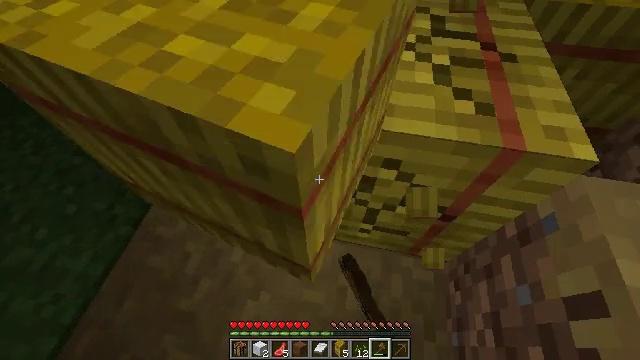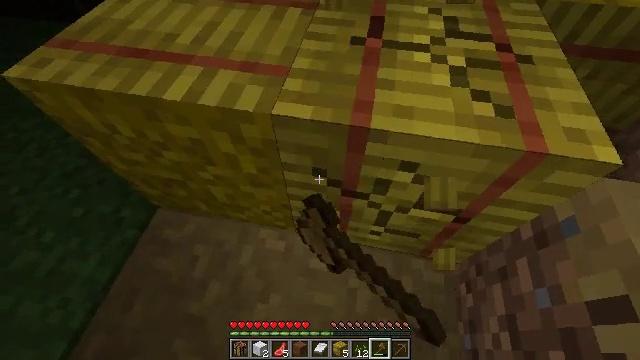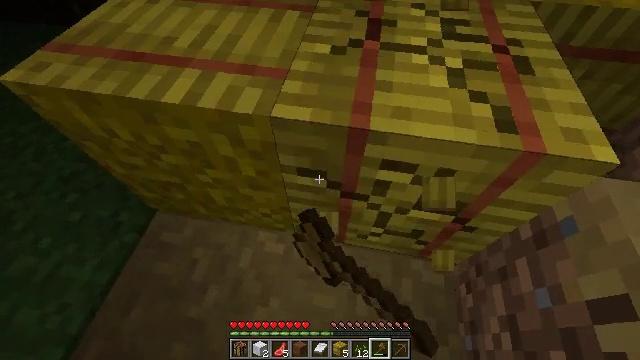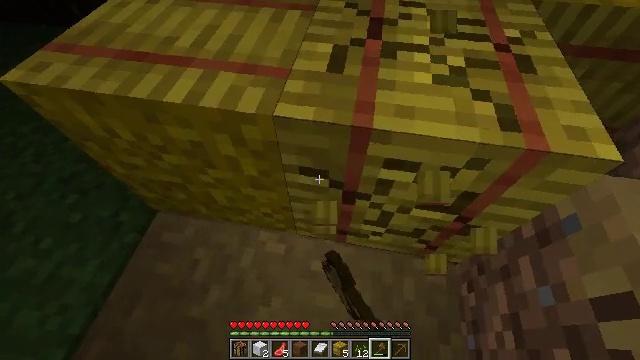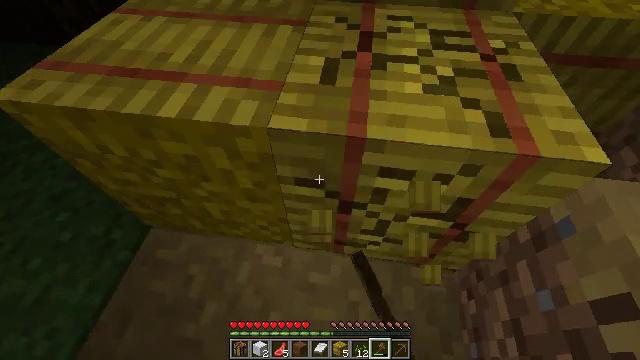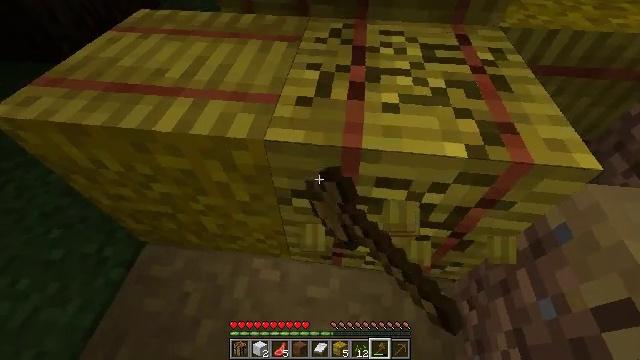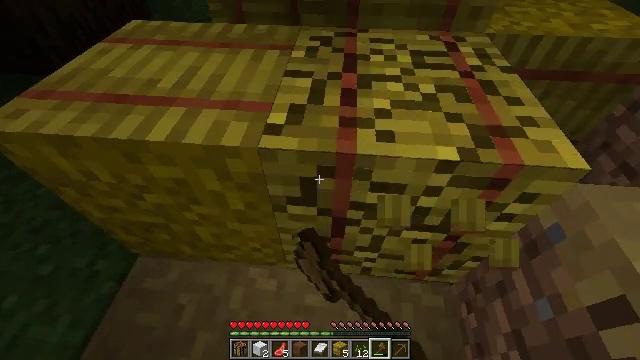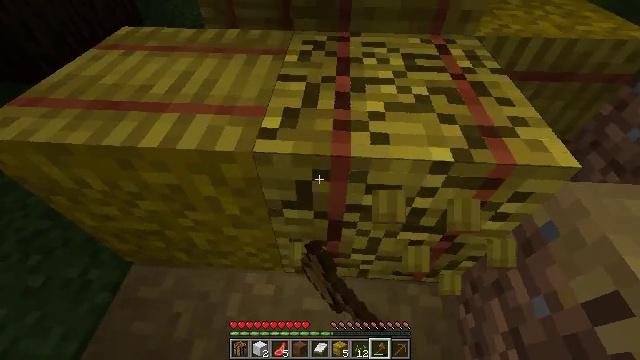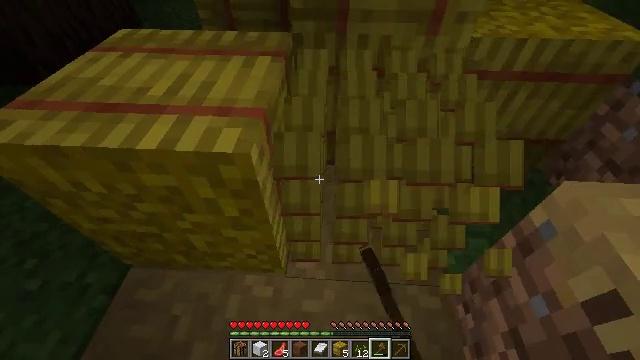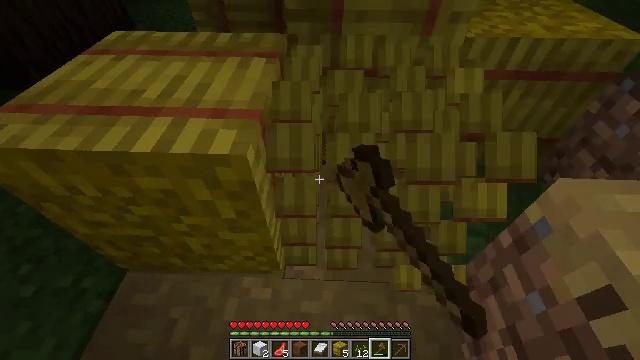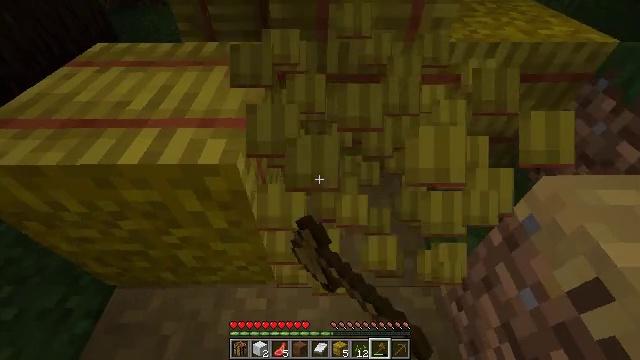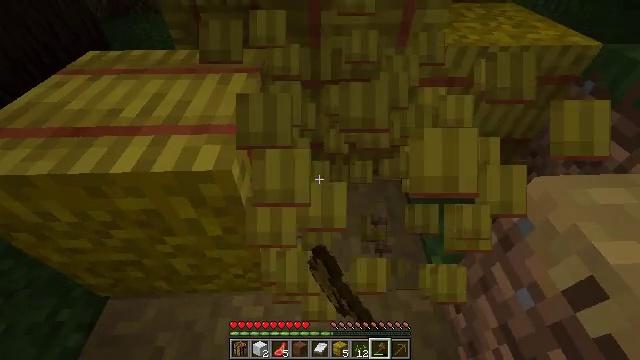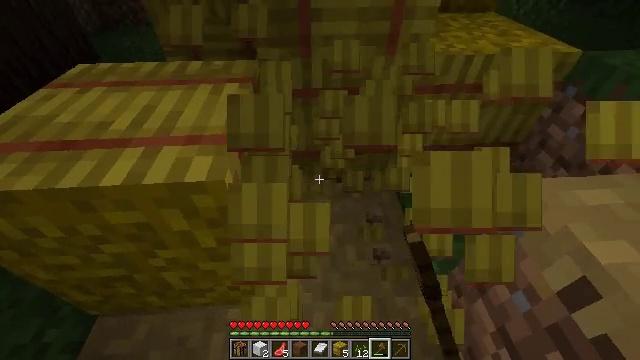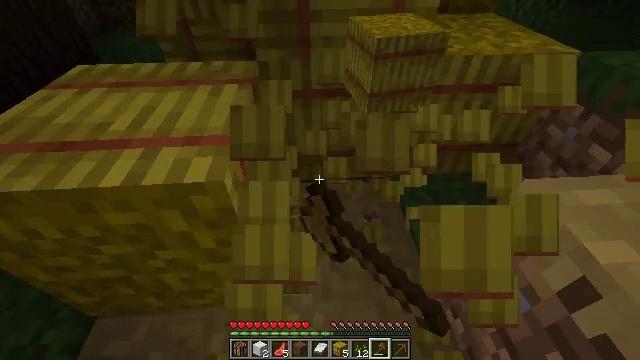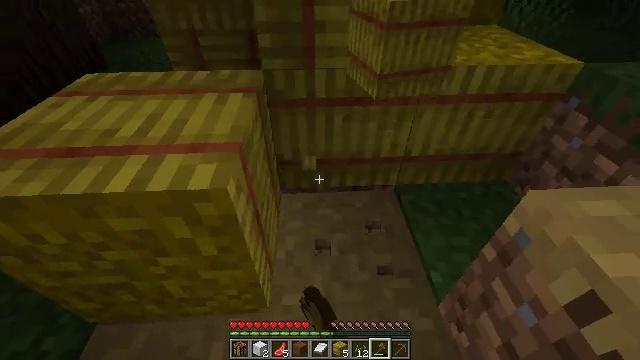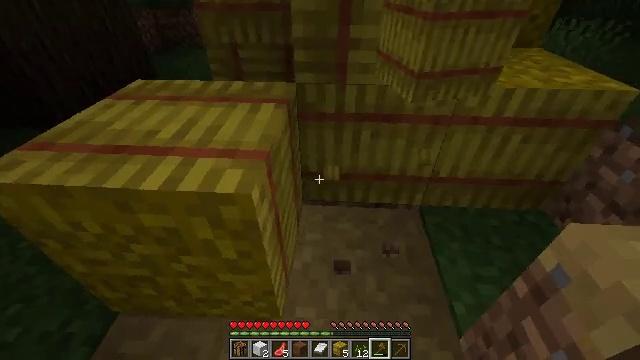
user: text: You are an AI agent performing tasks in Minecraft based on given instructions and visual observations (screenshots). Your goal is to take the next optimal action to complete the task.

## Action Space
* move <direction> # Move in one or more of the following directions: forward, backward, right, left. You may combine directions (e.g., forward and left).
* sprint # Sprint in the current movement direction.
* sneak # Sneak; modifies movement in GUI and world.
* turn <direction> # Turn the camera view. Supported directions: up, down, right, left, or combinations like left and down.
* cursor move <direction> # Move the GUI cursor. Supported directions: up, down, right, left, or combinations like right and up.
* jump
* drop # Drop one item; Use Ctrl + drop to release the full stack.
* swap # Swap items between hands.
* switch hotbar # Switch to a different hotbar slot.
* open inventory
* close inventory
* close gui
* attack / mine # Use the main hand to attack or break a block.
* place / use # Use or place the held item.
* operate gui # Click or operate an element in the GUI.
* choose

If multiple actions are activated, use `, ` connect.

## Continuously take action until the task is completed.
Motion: motion action
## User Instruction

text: Collect a hay block for crafting.
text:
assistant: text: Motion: attack / mine
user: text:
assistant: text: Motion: attack / mine
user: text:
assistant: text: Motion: attack / mine
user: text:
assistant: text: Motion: turn right and up, attack / mine
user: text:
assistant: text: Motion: turn right and up, attack / mine
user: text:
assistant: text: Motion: turn right and up, attack / mine
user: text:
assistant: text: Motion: turn right, attack / mine
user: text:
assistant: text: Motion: attack / mine
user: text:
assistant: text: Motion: turn right, attack / mine
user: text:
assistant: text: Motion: turn right and up, attack / mine
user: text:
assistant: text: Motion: turn right and up, attack / mine
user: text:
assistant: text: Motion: turn right and up, attack / mine
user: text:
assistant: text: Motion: attack / mine
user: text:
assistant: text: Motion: turn up, attack / mine
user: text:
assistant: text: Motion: turn left and up, attack / mine
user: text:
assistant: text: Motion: turn left and up, attack / mine
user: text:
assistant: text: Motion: turn left and up, attack / mine
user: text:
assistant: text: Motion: turn left and up, attack / mine
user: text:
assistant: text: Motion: turn left and up, attack / mine
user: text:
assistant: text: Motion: attack / mine
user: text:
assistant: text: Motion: attack / mine
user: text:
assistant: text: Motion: attack / mine
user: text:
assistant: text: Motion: attack / mine
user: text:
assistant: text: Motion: attack / mine
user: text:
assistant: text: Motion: attack / mine
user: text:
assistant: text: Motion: attack / mine
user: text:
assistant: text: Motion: attack / mine
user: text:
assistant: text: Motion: attack / mine
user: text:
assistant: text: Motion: attack / mine
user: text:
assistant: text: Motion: attack / mine